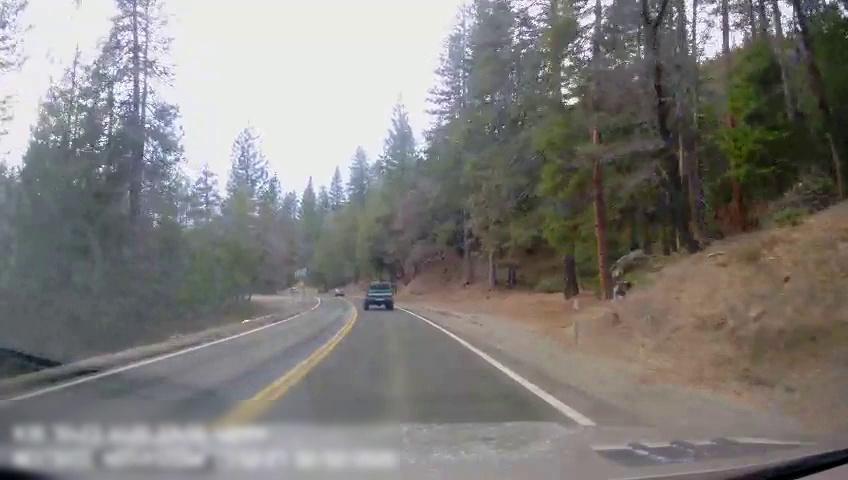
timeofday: Day
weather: Sunny
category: Drivable Space
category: Vehicles | Truck
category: Lanes | Current Lane
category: Lanes | Opposite Lane
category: Lanes | Opposite Lane
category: Lanes | Opposite Lane